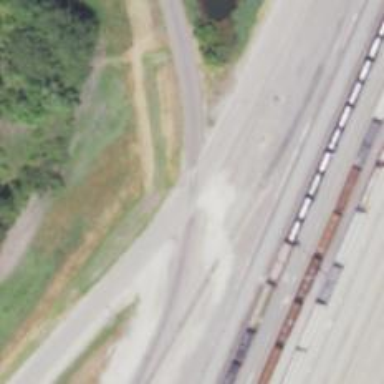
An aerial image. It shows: Railway level crossing.